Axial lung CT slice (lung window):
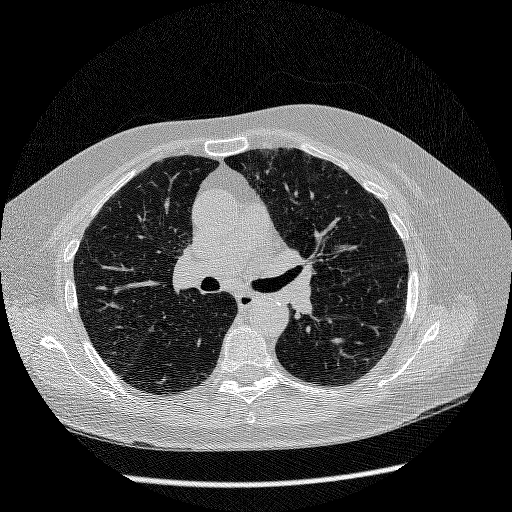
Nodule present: no